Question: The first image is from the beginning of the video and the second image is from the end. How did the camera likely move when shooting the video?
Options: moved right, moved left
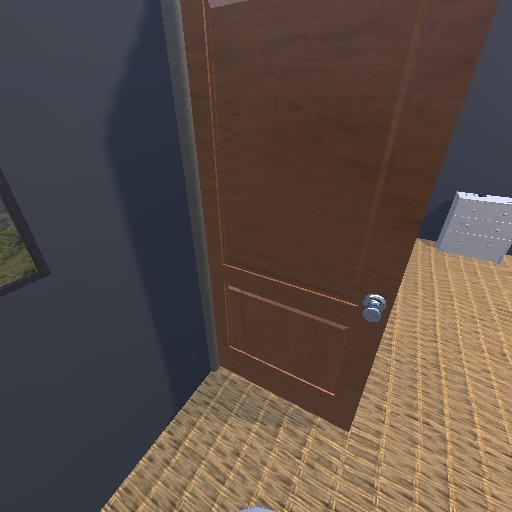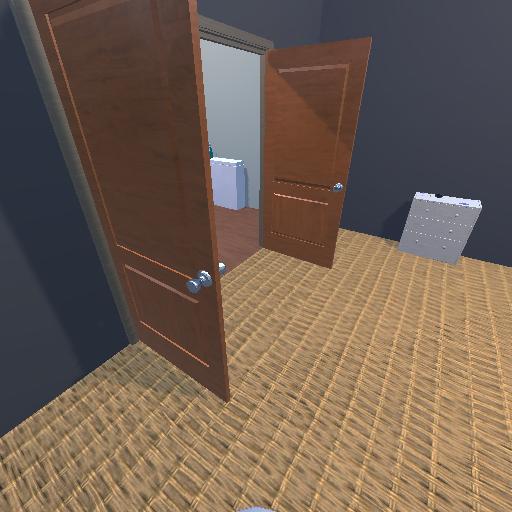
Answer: moved right